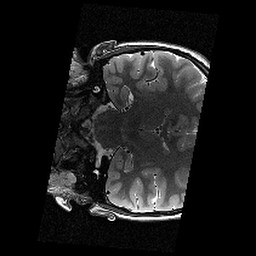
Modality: T2w
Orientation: coronal
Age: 11
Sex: female
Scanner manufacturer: siemens
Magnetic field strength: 3 T
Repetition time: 9.23 s
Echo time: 0.067 s